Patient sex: F
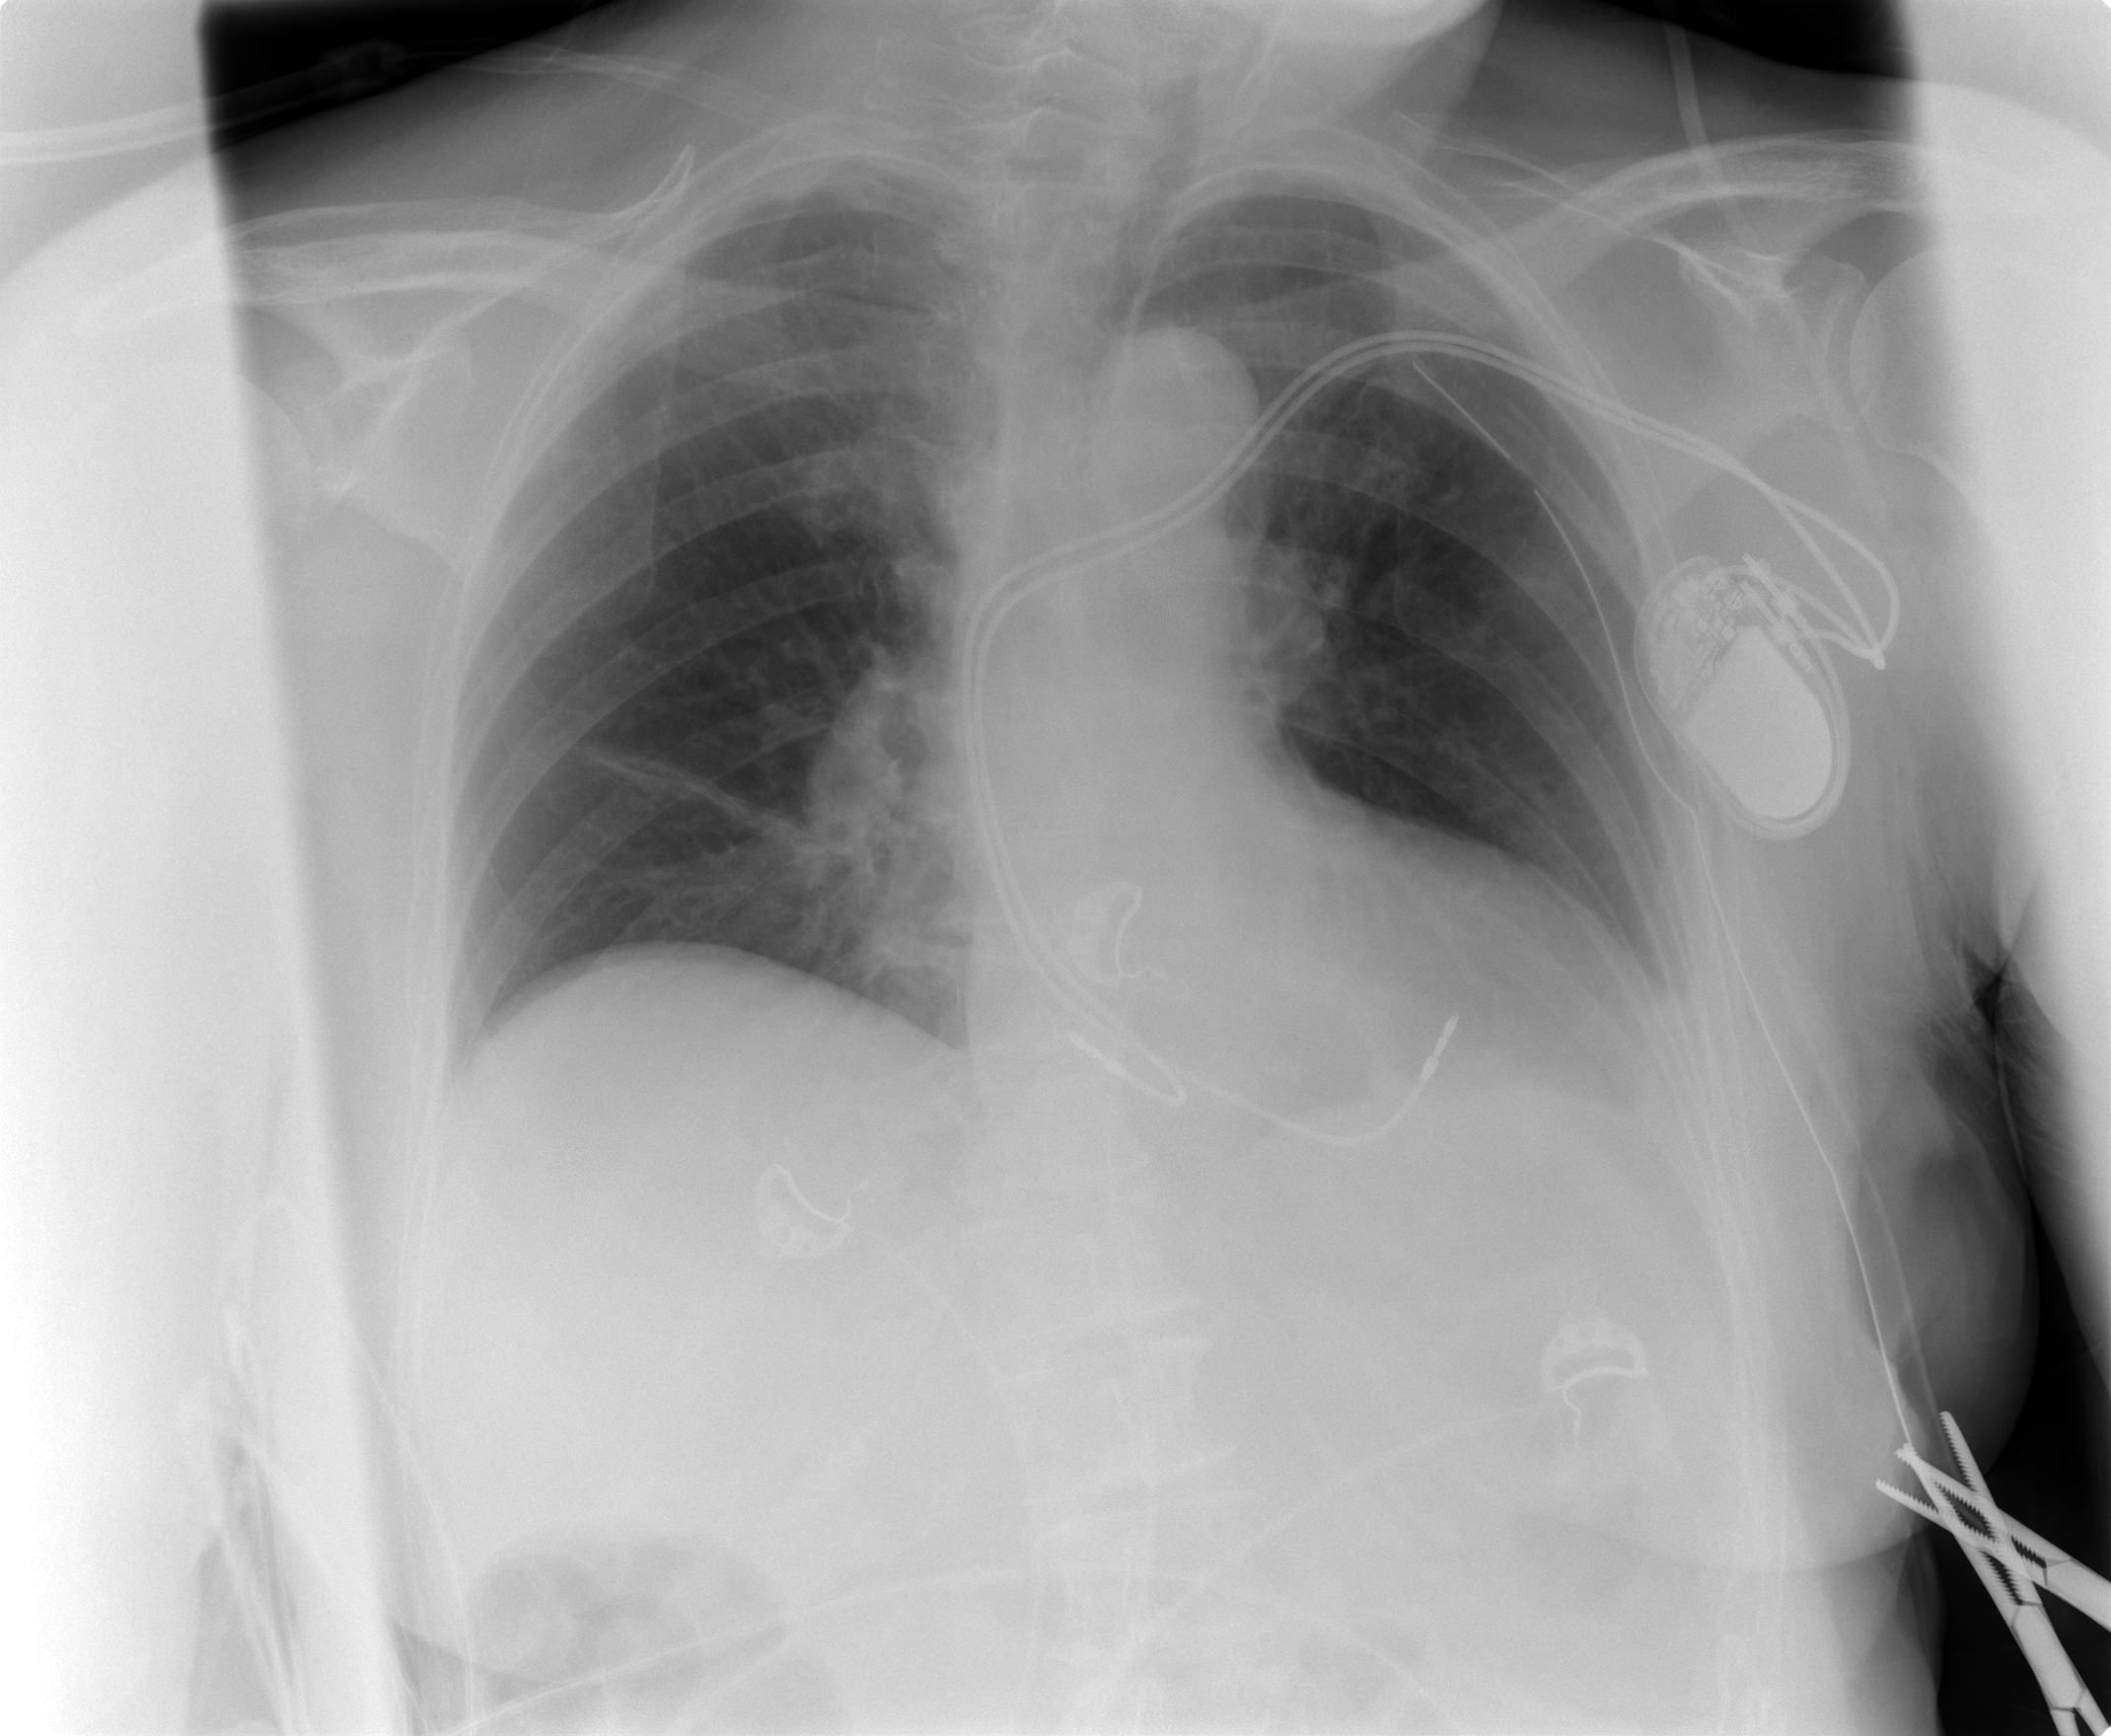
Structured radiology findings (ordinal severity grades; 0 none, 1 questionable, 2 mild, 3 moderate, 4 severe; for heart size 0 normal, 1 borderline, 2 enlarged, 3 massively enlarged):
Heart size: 1
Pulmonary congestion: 2
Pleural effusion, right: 0
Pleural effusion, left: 1
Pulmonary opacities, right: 0
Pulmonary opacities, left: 0
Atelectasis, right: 1
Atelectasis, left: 0